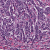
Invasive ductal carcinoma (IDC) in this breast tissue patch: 1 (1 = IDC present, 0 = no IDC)